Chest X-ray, PA view. Patient: 42 years old, sex M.
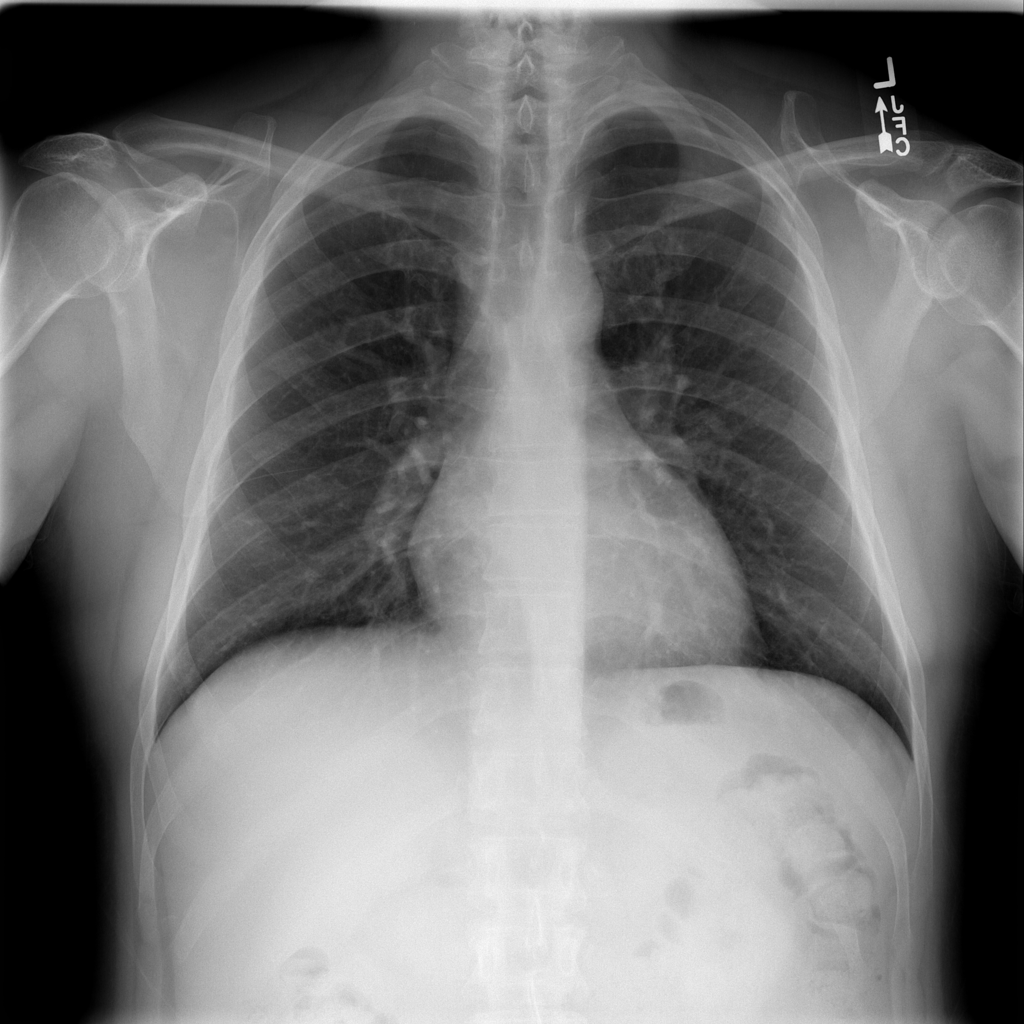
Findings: No Finding